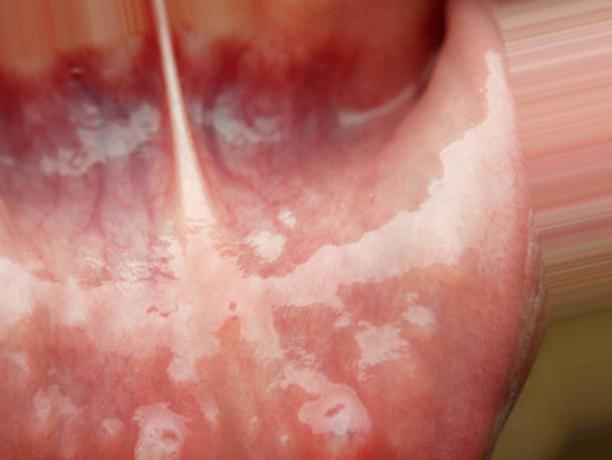
Condition: Mouth Ulcer